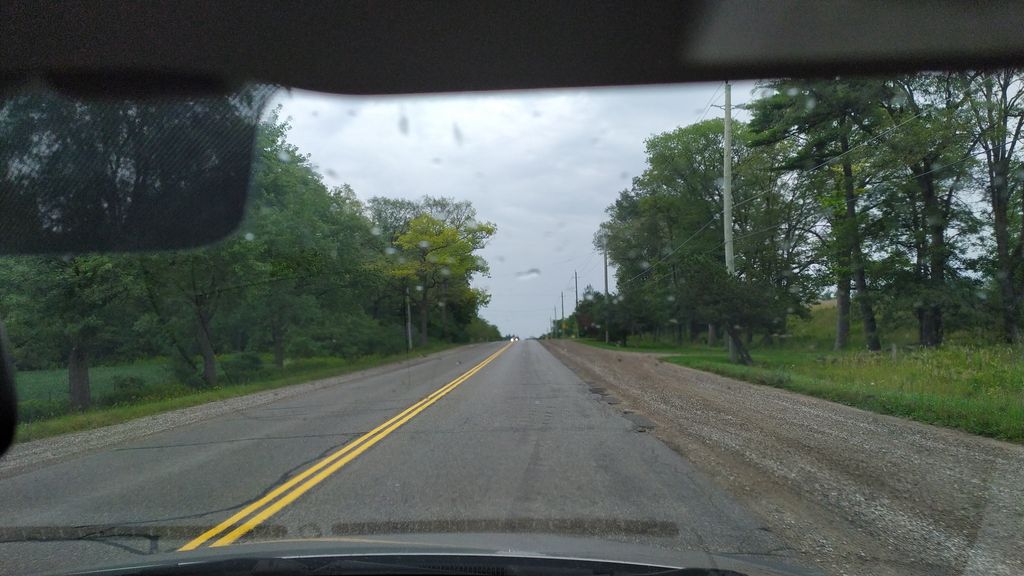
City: kitchener-waterloo